Question: I'm trying to create a transition/animation on a UIView that looks something like the image in the link below. It would start with a UIView that is a standard rectangle shape, the view would then animate/transition like the left side is being pushed and it rotates on the right side corner, like a door opening slightly. I'm sure this is a really easy thing to do in Core Animation, and I've tried searching for solutions, but haven't found any examples.
Here's an example of what I am trying to achieve:

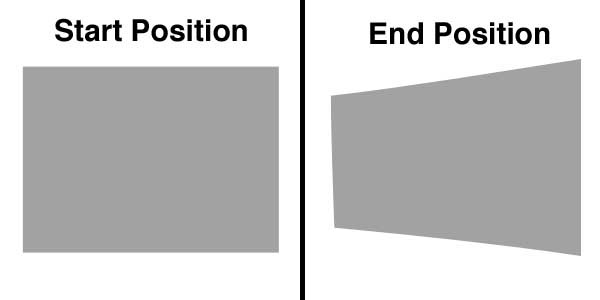
Answer: What you're hoping to achieve is fairly straight-forward if you aren't worried about adding any shading or lighting to the door.
Check out this post from this forum:
<URL>
It should point you in the right direction. You'll have to play around with the actual position of the door (ie making the perspective believable) but the code here should give you a good idea of how to transform the UIView (a CALayer really).
Good luck,
James